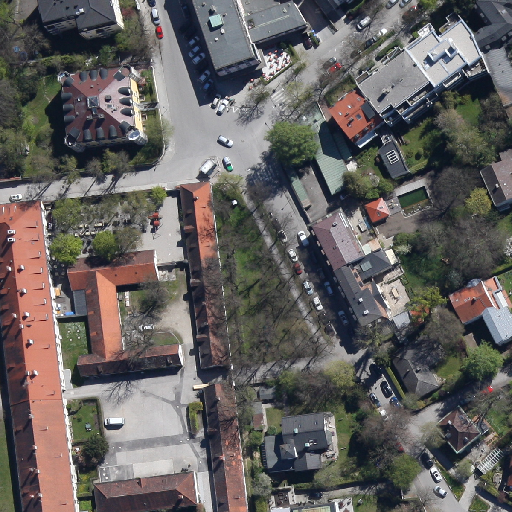
Referring expression: vehicle driving on the road